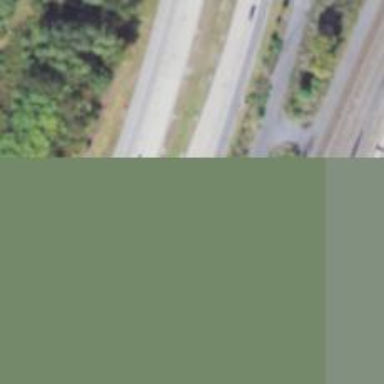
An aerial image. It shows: Trunk highway with expressway features.